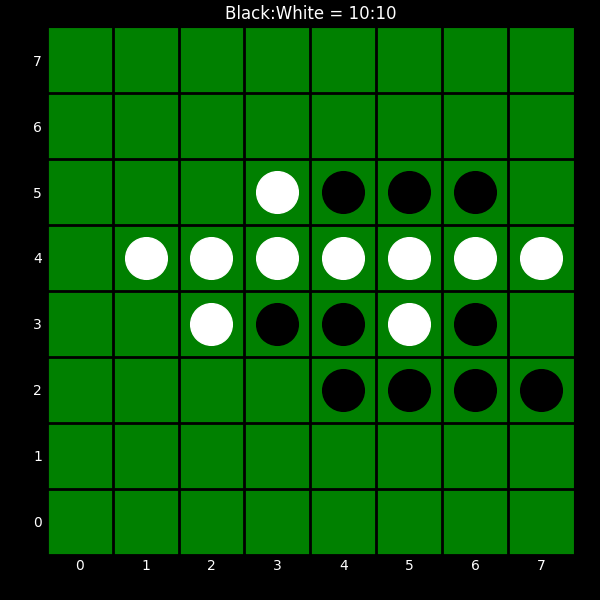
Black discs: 10
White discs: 10